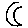
Label: moon